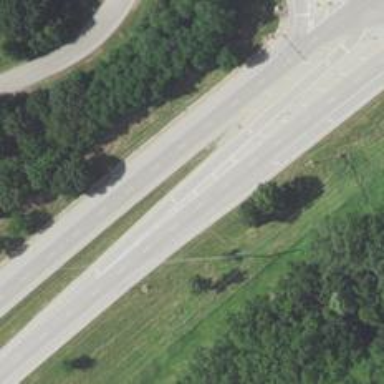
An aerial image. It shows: Road marking of gore chevron.